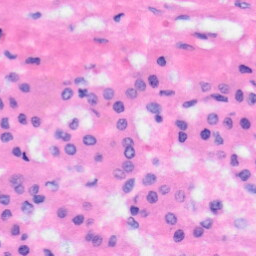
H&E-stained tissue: Liver